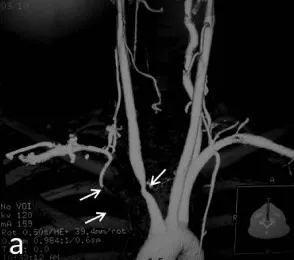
The evaluation of the patient's aortitis and renal disorder. MRA.
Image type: radiology (mri)